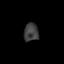
Tissue: lung
Cell type: Epithelial cells
Senescence score: 0.1319
Nuclear area (px): 256
Mean DAPI intensity: 63.434